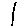
Label: line